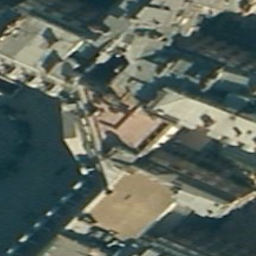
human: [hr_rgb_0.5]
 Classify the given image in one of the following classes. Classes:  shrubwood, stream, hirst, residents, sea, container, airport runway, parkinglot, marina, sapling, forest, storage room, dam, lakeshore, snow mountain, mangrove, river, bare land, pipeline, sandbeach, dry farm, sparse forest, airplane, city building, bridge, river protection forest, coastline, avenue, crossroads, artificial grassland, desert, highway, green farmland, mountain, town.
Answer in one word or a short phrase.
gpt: city building